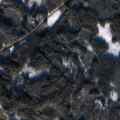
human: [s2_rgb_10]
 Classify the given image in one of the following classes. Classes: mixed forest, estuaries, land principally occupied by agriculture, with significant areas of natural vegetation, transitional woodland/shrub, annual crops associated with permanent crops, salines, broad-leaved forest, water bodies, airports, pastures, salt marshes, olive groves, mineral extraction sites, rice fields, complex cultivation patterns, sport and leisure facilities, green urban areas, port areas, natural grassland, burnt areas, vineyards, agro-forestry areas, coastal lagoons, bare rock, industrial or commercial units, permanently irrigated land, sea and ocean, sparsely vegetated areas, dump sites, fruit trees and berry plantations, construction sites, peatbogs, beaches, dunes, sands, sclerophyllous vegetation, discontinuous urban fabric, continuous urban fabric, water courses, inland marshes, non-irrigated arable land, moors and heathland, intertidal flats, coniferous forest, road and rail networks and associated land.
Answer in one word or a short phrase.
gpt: coniferous forest, mixed forest, transitional woodland/shrub